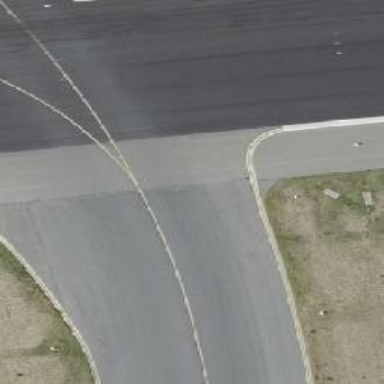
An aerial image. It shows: Service road.